Question: I have a WPF 'TreeView' that represents an object graph in which some objects implicitely references each others.
For those, I'd like to be able to draw an arrow linking them when I select one of them:

I looked into the <URL> but I am not sure it's the correct way to go since I cannot find a way to get the graphical position of two items in the TreeView...
Any idea what I could do here?
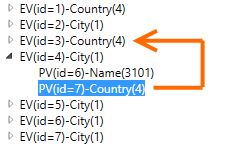
Answer: first, you could get the relative item position with this:
'''
var myItem = (UIElement)myTreeView.SelectedItem;
var pos1 = myItem.TranslatePoint(new Point(), myTreeView);
var pos2 = myAnyOtherItem.TranslatePoint(new Point(), myTreeView);
'''
if you don't have access to the UIElement look for
<URL> but this is a other question and I'm sure there is already a solution ^^
second, using an adorner is good idea
but I'm sure there are enough samples ^^